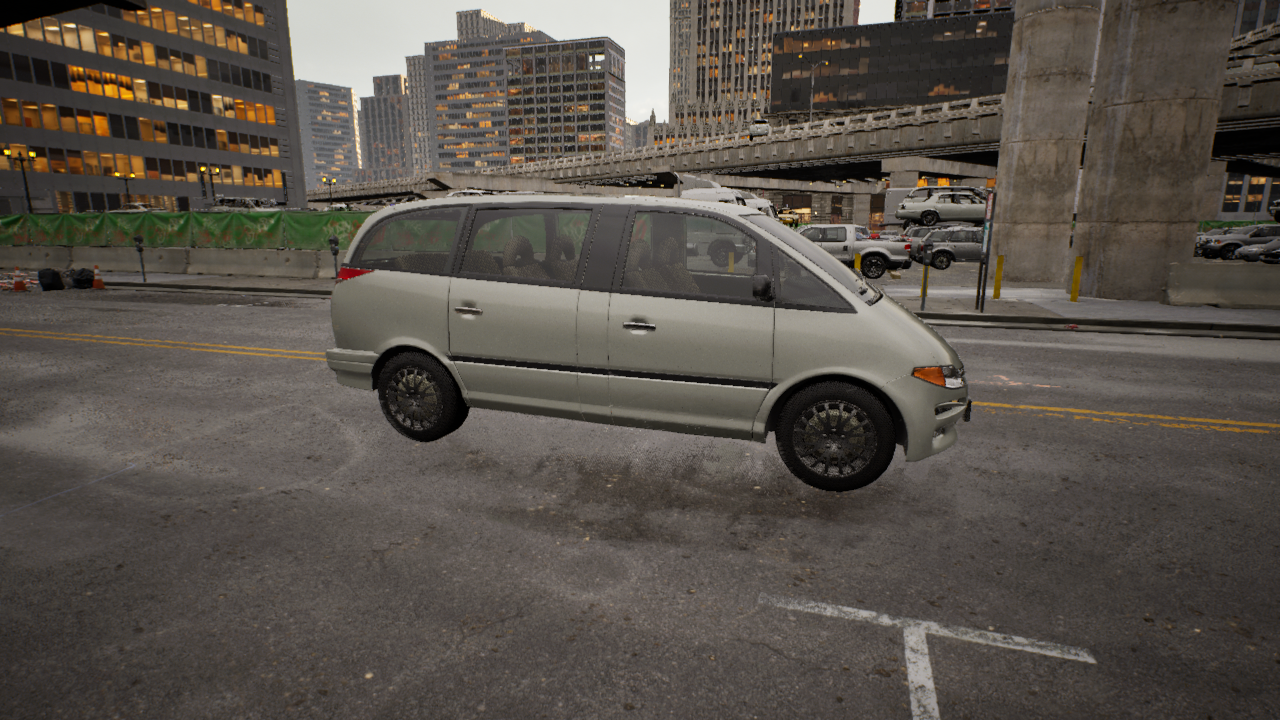
Venue: downtown
Lighting: golden hour
Vehicle rig: minivan